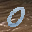
Label: 0